Interaction volume radius: 5 \u00c5
Interaction volume height: 45 \u00c5
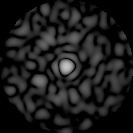
Disorder parameter: 0.8411